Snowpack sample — Snodgrass Mountain, Crested Butte, Colorado (2/4/25, 12:06 PM MST)
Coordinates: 38.923, -106.968
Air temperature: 35 °F
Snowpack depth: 80 cm
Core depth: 80 cm
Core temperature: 32 °F
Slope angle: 14°, slope face: 78°
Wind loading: low
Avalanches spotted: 0
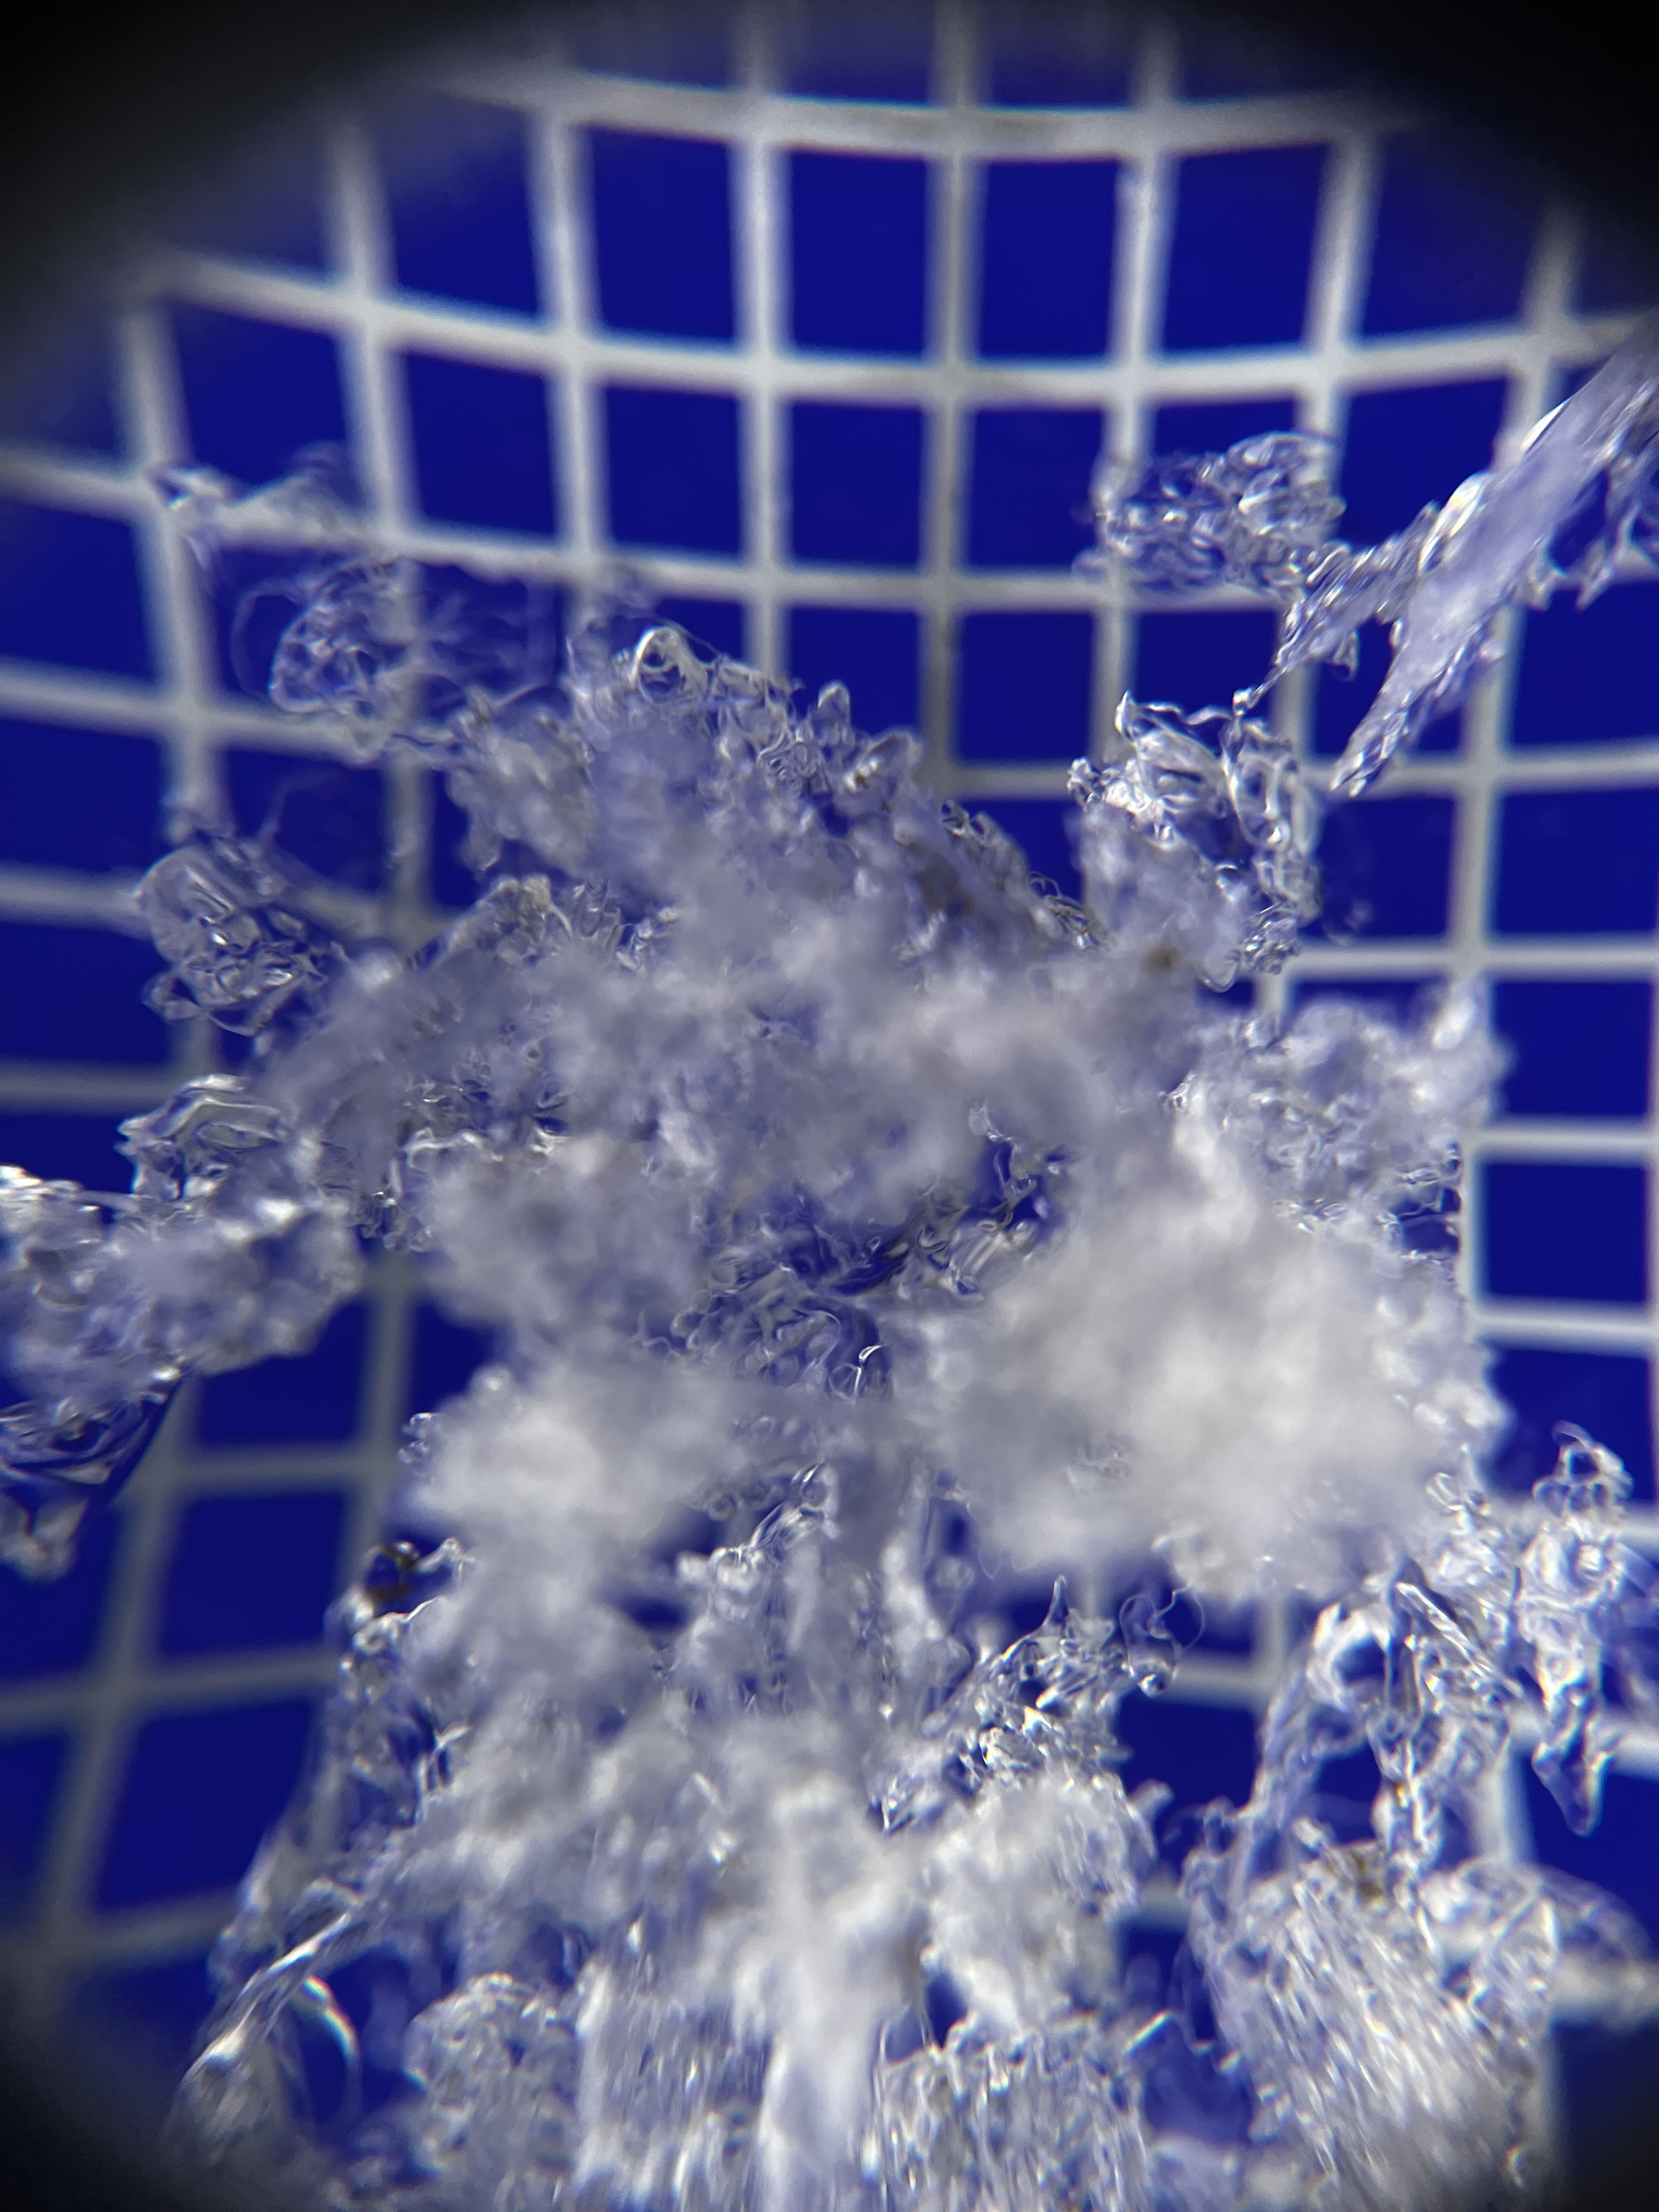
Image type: magnified_profile
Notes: No avalanches nearby, unusually warm weather for the last month reported by residents, Collected 25 yards from treeline